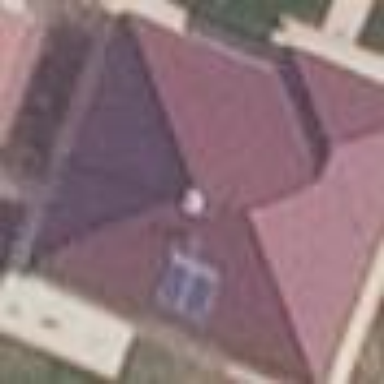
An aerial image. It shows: Hipped roof house.